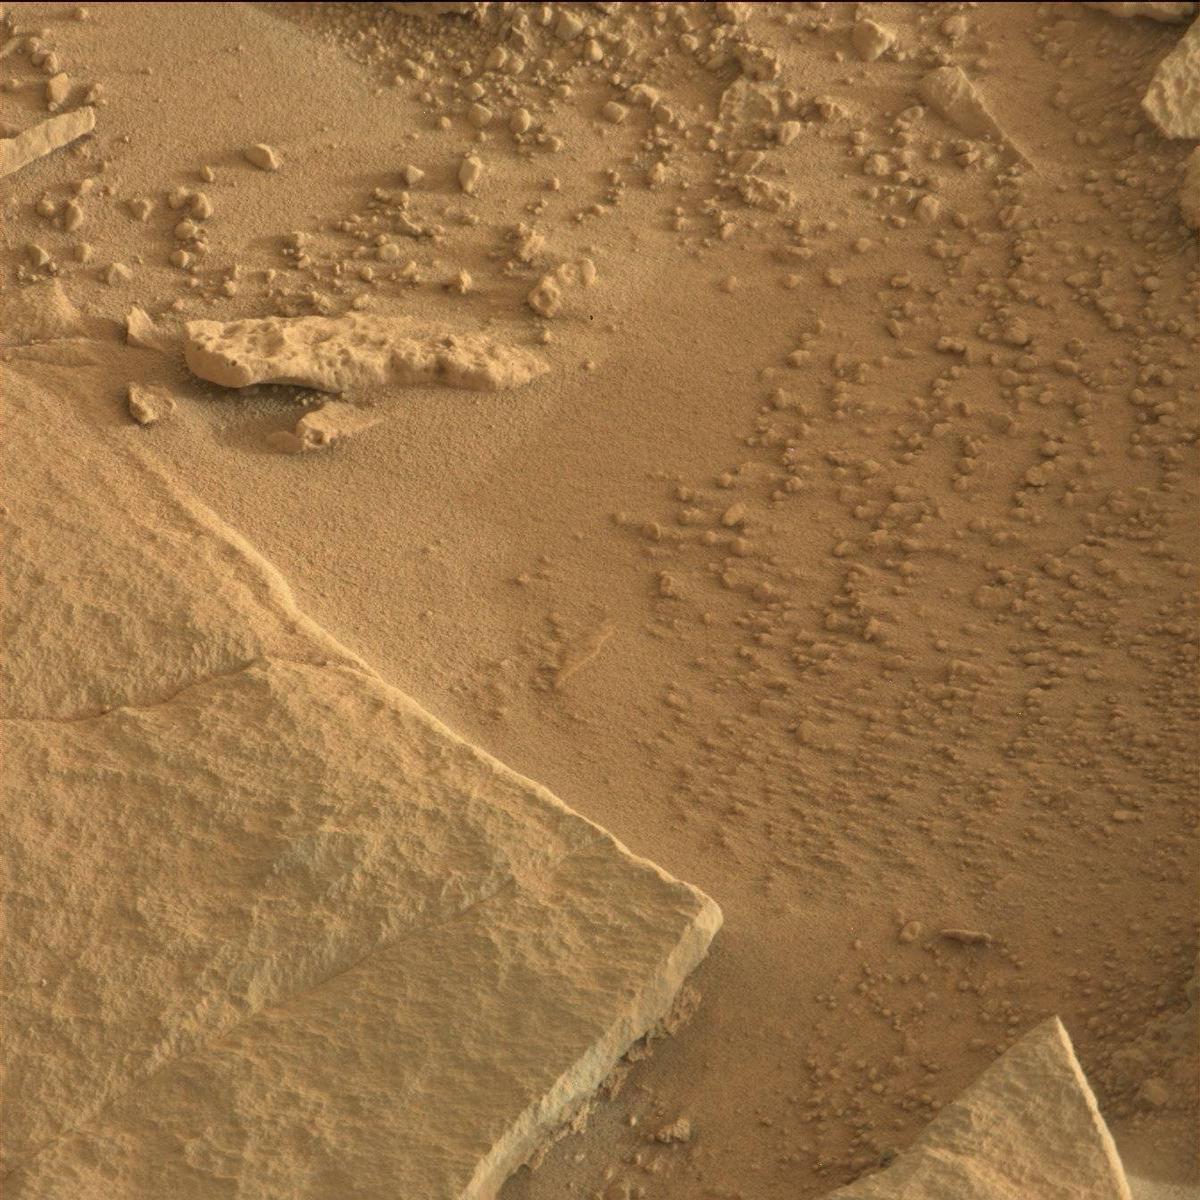
Terrain classes present: Bedrock, Rock, Sand / Soil